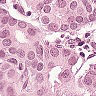
Metastatic tissue present: yes